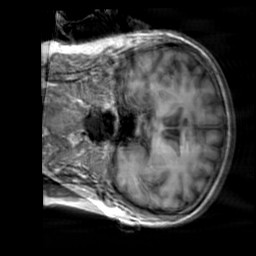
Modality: T1w
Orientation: coronal
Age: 59
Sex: female